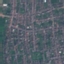
Land use / land cover: Residential